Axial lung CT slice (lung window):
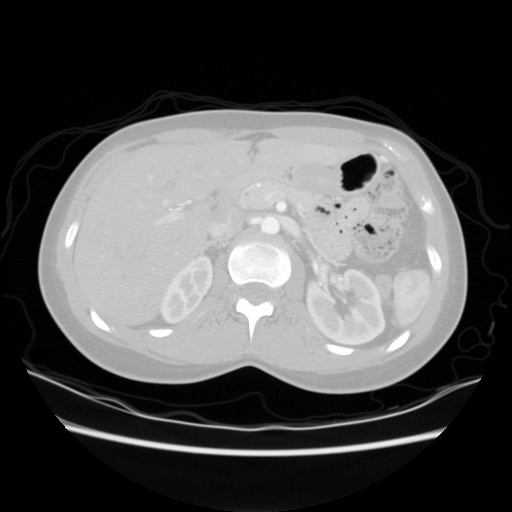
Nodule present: no